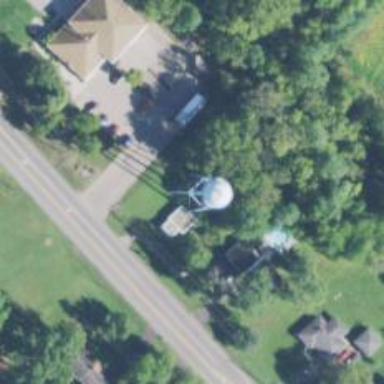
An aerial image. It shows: Water tower that is man-made.